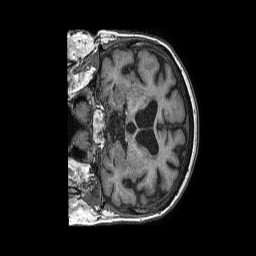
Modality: T1w
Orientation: coronal
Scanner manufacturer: philips
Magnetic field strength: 1.5 T
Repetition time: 0.007465 s
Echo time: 0.003393 s